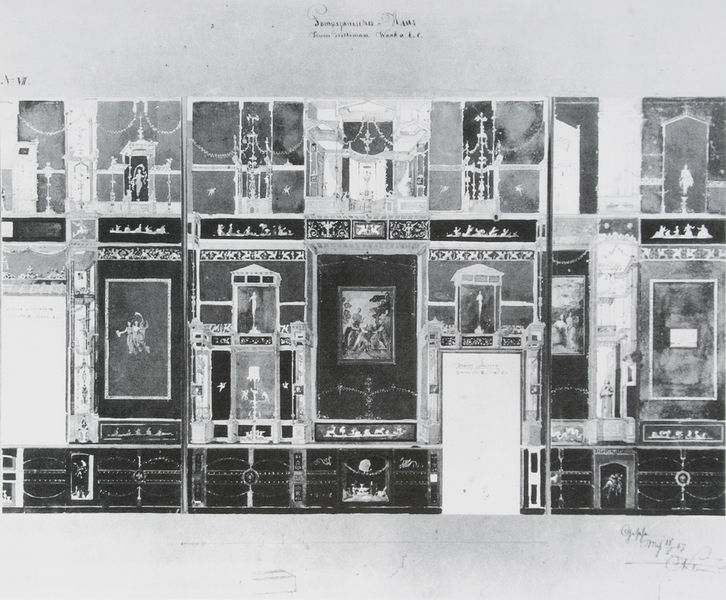
Titel: Pompejanum Aschaffenburg,Kleines Triclinium, Wanddekoration
Künstler: Friedrich von Gärtner
Standort: München
Institution: Bayerische Verwaltung der staatlichen Schlösser, Gärten und Seen
Schlagwörter: dunkel, gemälde, himmel, weiß, aquarell, menschen, fenster, glas, grau, hell, raum, schmuck, schwarz, skizze, tür, zeichnung, haus, rot, malerei, ornament, wand, architektur, rahmen, sockel, bild, porträt, signatur, tischbein, felder, kirche, figur, gold, girlande, schrift, bilder, fotos, ansicht, türen, abstrakt, klein, winter, saal, figuren, romantik, dekoration, tafel, ornamente, verzierung, wandmalerei, kronleuchter, foto, fotografie, photographie, antike, unterschrift, kreuz, palast, viele, titel, schwarzweiß, text, überschrift, räume, entwurf, mythologie, rom, girlanden, kasten, photo, ausstellung, wappen, villa, negativ, skulpturen, wandaufriss, antik, fresken, baldachin, plan, sammlung, pavillon, museum, hängung, madonna, aufnahme, fresco, römisch, legende, pompeji, nischen, miniaturen, katalog, projektion, vitrinen, übersicht, gals, antikenrezeption, mehrere, fragonard, tüt, bildfelder, fotografien, photos, negative, warburg, photographien, wapen, aby, annildung, kunstgeschichte, mnesmosyne, vergleiche, innenwand, klasssizismus, fotowand, pompejanisch, irlanden, bildefelder, bildersammlung, zimmeransichten, photowand, pompeja